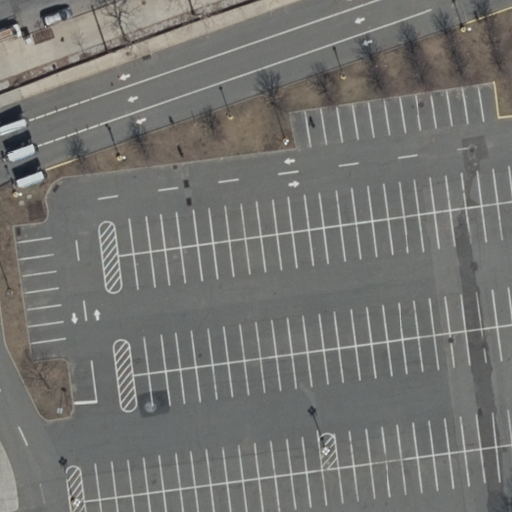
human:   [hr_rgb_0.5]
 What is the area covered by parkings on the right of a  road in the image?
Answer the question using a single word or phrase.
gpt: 141m2

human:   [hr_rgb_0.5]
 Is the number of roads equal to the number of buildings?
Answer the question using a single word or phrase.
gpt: no

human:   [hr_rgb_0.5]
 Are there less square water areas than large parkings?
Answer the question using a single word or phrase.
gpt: no

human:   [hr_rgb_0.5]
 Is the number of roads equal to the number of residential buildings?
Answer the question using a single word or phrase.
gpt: no

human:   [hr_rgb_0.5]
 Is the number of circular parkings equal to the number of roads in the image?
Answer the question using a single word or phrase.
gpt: no

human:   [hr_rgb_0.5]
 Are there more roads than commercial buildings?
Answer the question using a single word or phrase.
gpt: yes

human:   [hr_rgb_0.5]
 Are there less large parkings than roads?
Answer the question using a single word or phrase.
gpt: yes

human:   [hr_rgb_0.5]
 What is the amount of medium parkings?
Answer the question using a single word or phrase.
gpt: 1

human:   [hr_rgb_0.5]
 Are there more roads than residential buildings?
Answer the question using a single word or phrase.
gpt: yes

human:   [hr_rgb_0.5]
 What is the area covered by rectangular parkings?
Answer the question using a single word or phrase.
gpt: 0m2

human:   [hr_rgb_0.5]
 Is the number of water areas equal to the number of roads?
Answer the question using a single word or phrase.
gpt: no

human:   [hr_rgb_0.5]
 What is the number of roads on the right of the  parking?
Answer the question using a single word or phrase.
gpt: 0

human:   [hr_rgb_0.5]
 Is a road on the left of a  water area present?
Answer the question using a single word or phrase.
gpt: no

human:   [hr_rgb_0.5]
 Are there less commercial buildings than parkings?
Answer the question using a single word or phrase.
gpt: yes

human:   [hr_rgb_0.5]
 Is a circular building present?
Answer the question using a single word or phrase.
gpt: no

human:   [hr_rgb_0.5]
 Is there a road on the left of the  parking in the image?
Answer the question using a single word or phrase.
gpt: yes

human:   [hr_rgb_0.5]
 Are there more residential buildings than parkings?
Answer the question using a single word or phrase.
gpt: no

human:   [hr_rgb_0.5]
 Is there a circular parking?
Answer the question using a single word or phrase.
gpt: no

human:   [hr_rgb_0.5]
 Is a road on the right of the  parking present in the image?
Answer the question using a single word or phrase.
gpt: no

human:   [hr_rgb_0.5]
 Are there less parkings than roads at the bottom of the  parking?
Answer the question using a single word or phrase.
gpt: no

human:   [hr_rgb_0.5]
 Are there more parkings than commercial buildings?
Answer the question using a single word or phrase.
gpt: yes

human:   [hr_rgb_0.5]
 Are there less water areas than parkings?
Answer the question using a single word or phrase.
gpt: yes

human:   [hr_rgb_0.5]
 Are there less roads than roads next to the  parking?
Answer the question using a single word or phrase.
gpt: no

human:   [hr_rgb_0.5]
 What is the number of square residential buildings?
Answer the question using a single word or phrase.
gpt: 0

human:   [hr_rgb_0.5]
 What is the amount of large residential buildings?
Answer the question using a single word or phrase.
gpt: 0

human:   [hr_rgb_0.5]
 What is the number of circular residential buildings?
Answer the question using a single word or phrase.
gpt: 0

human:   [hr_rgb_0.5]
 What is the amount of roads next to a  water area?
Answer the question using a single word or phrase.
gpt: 0

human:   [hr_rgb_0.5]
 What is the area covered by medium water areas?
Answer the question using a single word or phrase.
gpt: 0m2

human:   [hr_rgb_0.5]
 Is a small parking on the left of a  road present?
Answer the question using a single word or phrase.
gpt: no

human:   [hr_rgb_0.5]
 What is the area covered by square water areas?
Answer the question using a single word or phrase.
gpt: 0m2

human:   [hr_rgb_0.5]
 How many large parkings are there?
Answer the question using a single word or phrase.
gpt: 0

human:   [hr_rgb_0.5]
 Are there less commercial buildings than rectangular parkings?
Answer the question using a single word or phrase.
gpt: no

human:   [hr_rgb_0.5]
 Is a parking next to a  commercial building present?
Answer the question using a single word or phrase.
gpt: no

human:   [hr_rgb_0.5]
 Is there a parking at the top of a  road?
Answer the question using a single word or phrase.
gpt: no

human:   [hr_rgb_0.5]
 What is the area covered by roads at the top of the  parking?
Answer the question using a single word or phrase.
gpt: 0m2

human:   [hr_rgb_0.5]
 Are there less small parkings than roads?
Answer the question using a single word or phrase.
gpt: yes